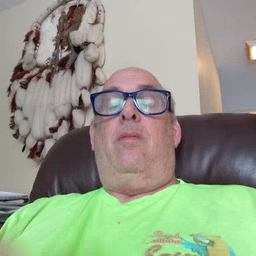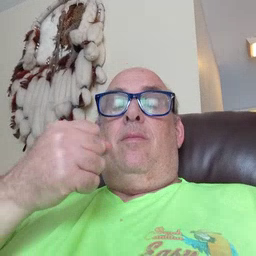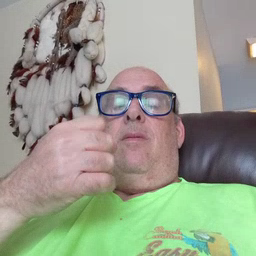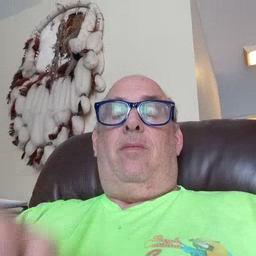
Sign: milk